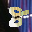
Label: 8